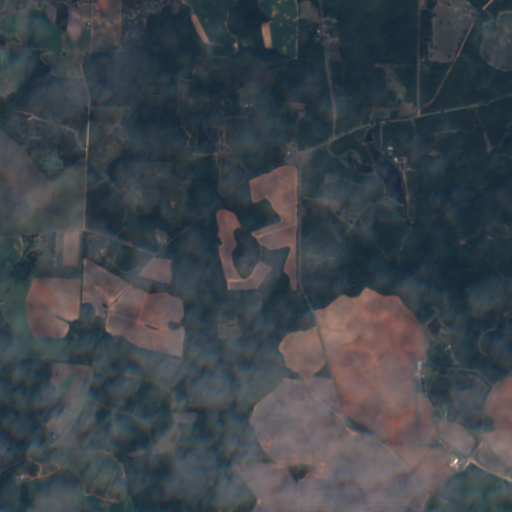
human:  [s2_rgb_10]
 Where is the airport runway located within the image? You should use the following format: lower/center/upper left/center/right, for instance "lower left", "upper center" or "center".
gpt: The airport runway is located in the lower right of the image.
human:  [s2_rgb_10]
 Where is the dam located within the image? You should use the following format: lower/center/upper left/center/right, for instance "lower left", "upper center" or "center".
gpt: The dam is located in the center right of the image.
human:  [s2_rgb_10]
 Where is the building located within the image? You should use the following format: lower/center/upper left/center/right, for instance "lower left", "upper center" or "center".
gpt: The building is located in the lower right of the image.
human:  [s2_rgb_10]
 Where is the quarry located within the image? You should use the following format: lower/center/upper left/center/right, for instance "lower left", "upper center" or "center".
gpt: There is no quarry in the image.